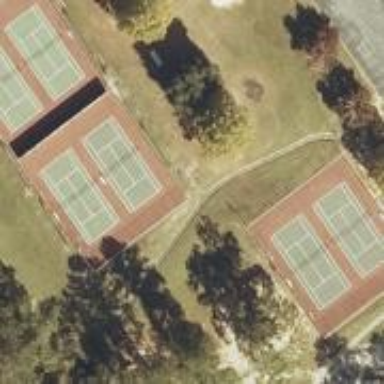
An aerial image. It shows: Tennis court on pitch designated for leisure land.